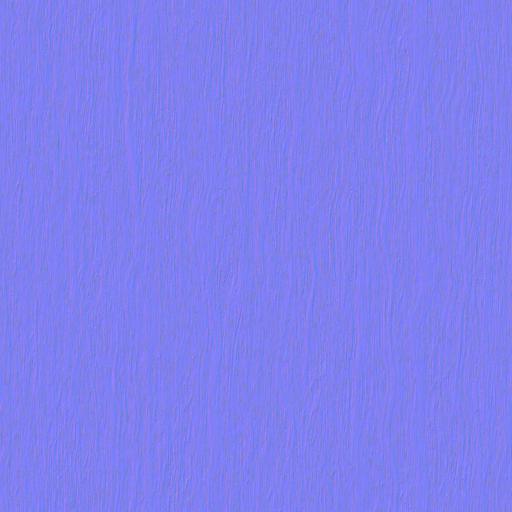
brown clean dark rough wood wooden